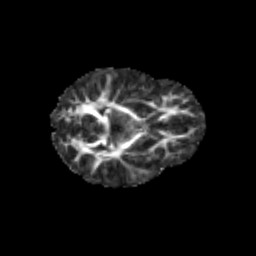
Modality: FA
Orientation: axial
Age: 7
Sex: female
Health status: healthy